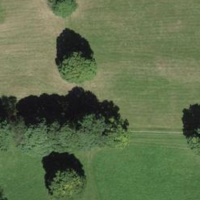
EUNIS habitat code: 24
Species observed at this site:
Buteo buteo